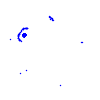
Particle: kaon